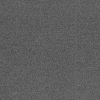
Atmospheric dust classification: dusty